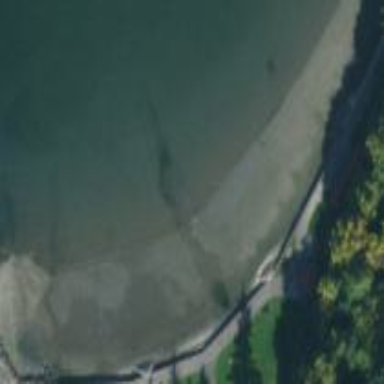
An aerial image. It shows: Beautiful beach with natural surroundings.